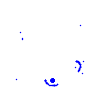
Particle: pion